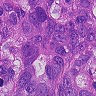
Metastatic tissue present: yes